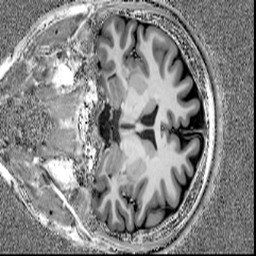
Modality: T1w
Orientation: coronal
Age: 28
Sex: female
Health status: healthy
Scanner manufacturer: siemens
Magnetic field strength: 7 T
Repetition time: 4.3 s
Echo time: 0.00227 s